Interaction volume radius: 10 \u00c5
Interaction volume height: 50 \u00c5
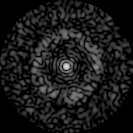
Disorder parameter: 0.8372